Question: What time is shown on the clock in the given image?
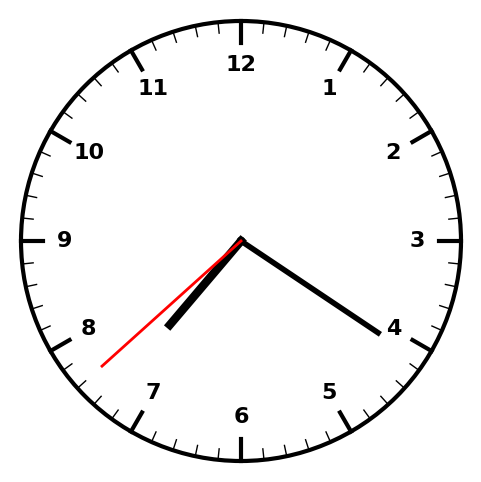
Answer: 07:20:38